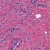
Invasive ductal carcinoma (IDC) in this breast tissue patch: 0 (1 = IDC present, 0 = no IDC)